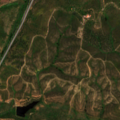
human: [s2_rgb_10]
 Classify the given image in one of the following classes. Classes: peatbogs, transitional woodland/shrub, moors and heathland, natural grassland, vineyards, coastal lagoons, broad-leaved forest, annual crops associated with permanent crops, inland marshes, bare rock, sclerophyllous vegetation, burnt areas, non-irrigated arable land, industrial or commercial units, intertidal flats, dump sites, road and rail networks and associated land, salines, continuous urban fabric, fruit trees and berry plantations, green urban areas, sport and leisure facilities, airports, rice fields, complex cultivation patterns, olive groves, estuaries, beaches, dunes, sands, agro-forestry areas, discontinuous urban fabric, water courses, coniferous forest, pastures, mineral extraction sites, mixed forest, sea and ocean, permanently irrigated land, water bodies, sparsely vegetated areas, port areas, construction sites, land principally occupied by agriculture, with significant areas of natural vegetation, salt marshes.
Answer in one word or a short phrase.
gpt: continuous urban fabric